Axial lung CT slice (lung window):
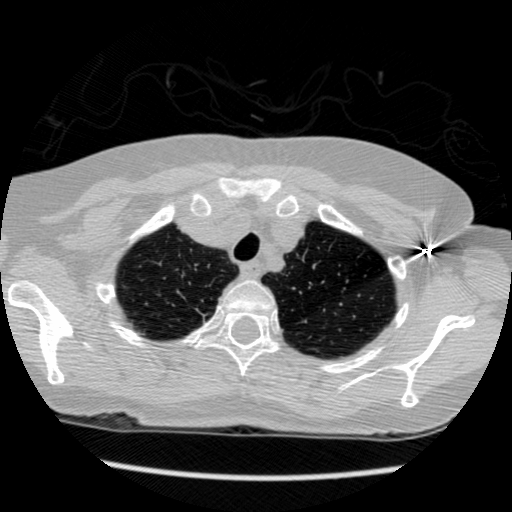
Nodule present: no